Question: Unwanted border around 'Button' when 'Button.Image' property is set. Second image is when cursor is over yellow box.

When 'button.ImageAlign' is set to 'ContentAlingment.MiddleCenter' the border is still there but 1 pixel wide.
Red box should be 100x100, but is 95x95 (measured on screen shot).
Expected result is four squares with no gap between.
Problem don't exist when I use 'BackgroundImage' property but then button don't gray out automatically when disabled.
Full code:
'''
public partial class Form2 : Form
{
public Form2()
{
InitializeComponent();
Shown += OnShown;
}
private Bitmap DrawFilledRectangle(int x, int y, Brush brush)
{
var bmp = new Bitmap(x, y);
using (var graph = Graphics.FromImage(bmp))
{
var imageSize = new Rectangle(0, 0, x, y);
graph.FillRectangle(brush, imageSize);
}
return bmp;
}
private void OnShown(object sender, EventArgs eventArgs)
{
BackColor = Color.Wheat;
var leftTop = new Button();
var rightTop = new Button();
var leftBottom = new Button();
var rightBottom = new Button();
var bmp1 = DrawFilledRectangle(100, 100, Brushes.Firebrick);
var bmp2 = DrawFilledRectangle(100, 100, Brushes.ForestGreen);
var bmp3 = DrawFilledRectangle(100, 100, Brushes.CornflowerBlue);
var bmp4 = DrawFilledRectangle(100, 100, Brushes.Yellow);
SetButton(leftTop, bmp1);
SetButton(rightTop, bmp2);
SetButton(leftBottom, bmp3);
SetButton(rightBottom, bmp4);
leftTop.Left = leftTop.Top = 10;
rightTop.Left = leftTop.Left+ bmp1.Width;
rightTop.Top = 10;
leftBottom.Left = 10;
leftBottom.Top = leftTop.Top + bmp1.Height;
rightBottom.Left = leftBottom.Left + bmp1.Width;
rightBottom.Top = rightTop.Top + bmp1.Height;
Controls.AddRange(new Control[] { leftTop, rightTop, leftBottom,rightBottom });
}
private void SetButton(Button button, Bitmap bmp)
{
button.FlatAppearance.BorderColor = Color.FromArgb(0, 0, 0, 0);
button.FlatAppearance.BorderSize = 0;
button.FlatStyle = FlatStyle.Flat;
button.Image = bmp;
button.ImageAlign = ContentAlignment.TopLeft;
button.Margin = new Padding(0);
button.Padding = new Padding(0);
button.Size = bmp.Size;
}
}
'''
## Edit
I have pictures instead of filled boxes in real application.
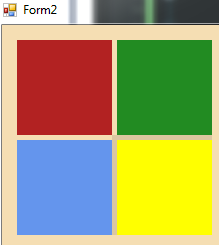
Answer: Solution:
'''
public class AppButton : Button
{
protected override void OnPaint(PaintEventArgs pevent)
{
if (Enabled)
{
pevent.Graphics.DrawImageUnscaled(Image, 0, 0);
}
else
{
ControlPaint.DrawImageDisabled(pevent.Graphics, Image, 0, 0, Color.Transparent);
}
}
}
'''